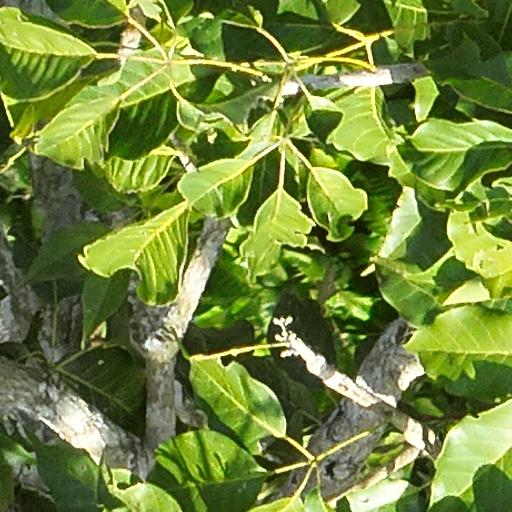
Species: Tabebuia rosea
GBIF accepted scientific name: Tabebuia rosea
Crown area (m\u00b2): 150.955